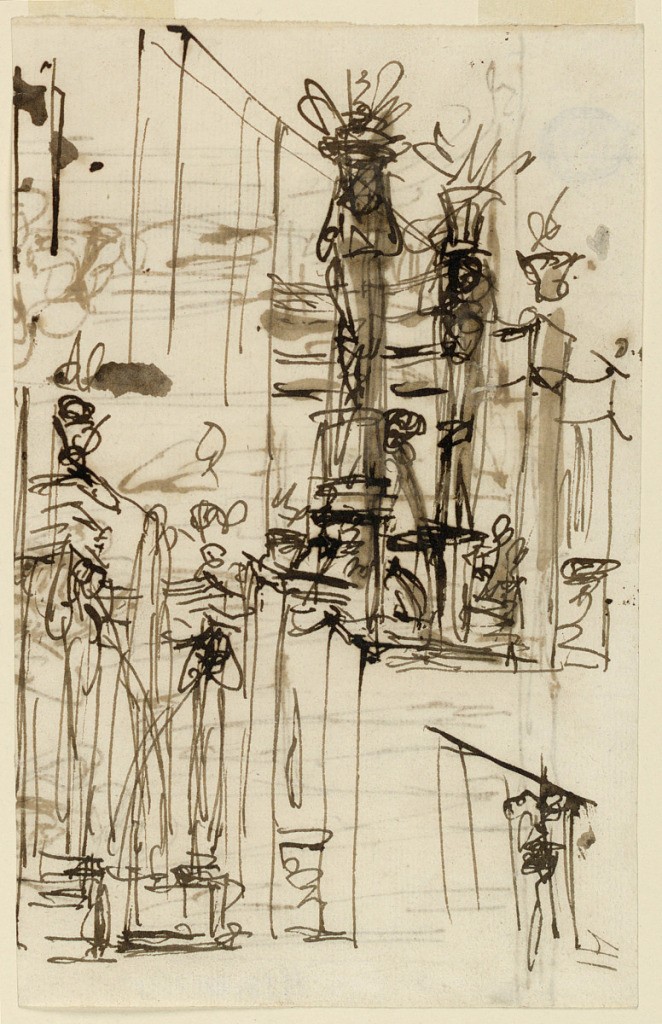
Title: Stage Designs
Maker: Giuseppe Barberi, Italian, 1746–1809
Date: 1746–1809
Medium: Pen and brown ink, brush and brown wash on off-white laid paper
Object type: Drawing
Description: Stage Designs.